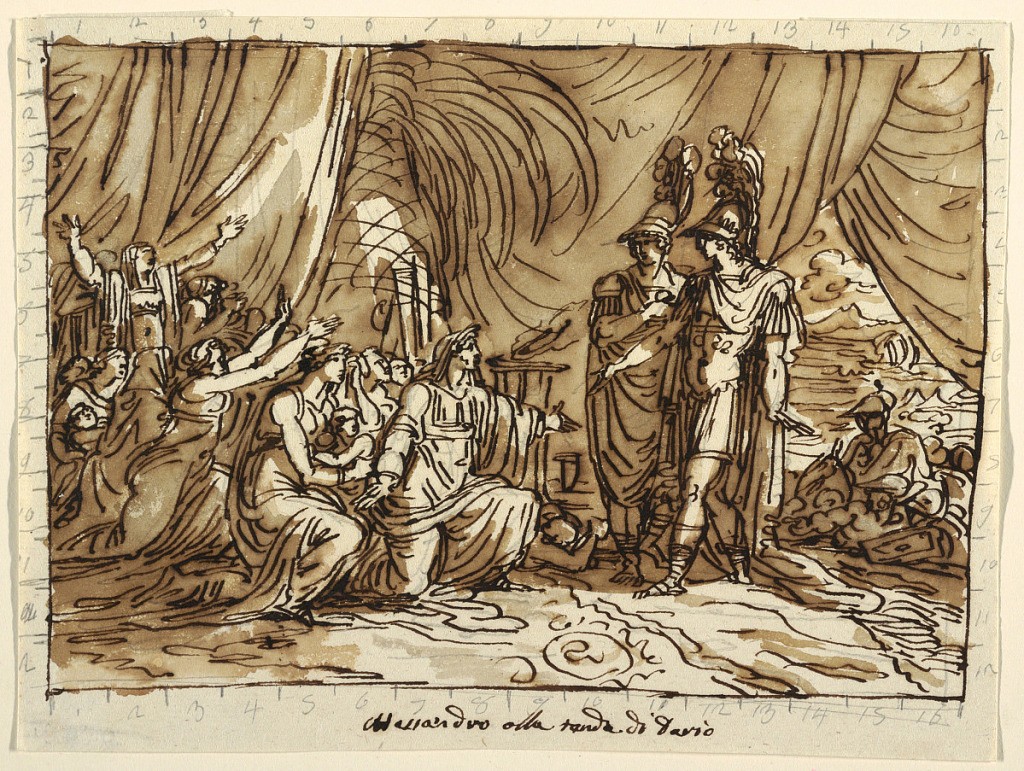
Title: Ceiling Design, Alexander and the Family of Darius, the Clemency of Alexander, Sala di Alessandro, Palazzo Naldi, Faenza
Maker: Felice Giani, Italian, 1758–1823
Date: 1803
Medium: Pen and brown ink, brush and brown wash over black chalk with unruled border in pen and brown on white laid paper
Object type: Drawing
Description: Alexander, accompanied by officer, enters tent of great king filled with women (and possibly children) imploring his mercy.